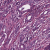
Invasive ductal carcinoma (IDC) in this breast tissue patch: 1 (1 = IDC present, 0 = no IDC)